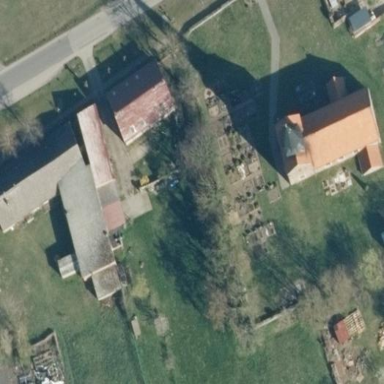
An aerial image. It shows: Grave yard.